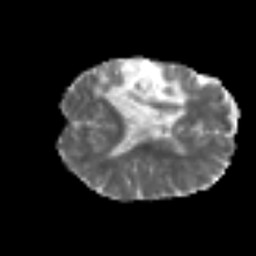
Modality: MD
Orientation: axial
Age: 44
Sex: female
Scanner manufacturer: siemens
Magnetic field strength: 3 T
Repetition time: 6.1 s
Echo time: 0.101 s